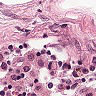
Metastatic tissue present: no